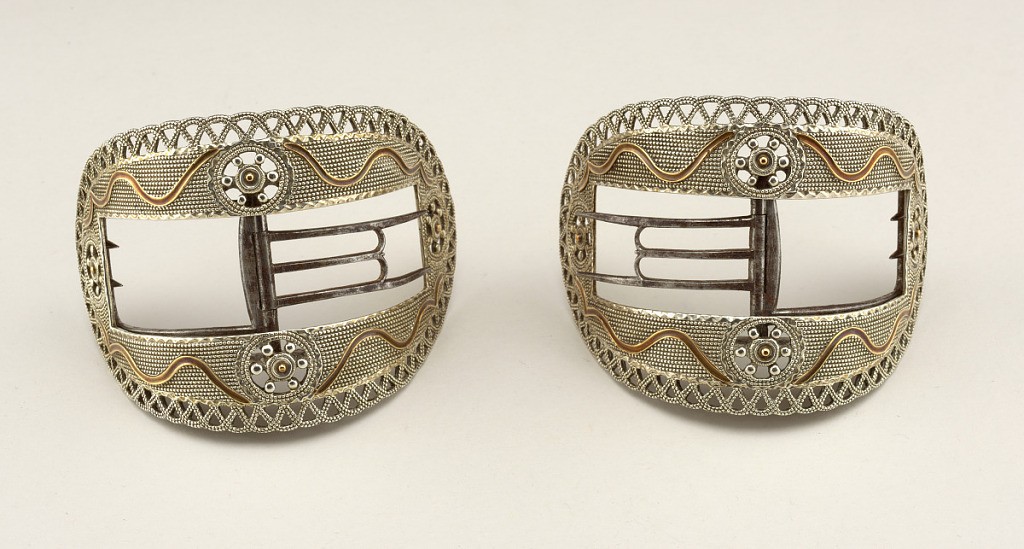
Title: Buckle
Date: ca. 1790
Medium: Silver, gold, iron
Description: Pair of English gentleman's shoe buckles with two circular patterns and framed by knotted openwork.